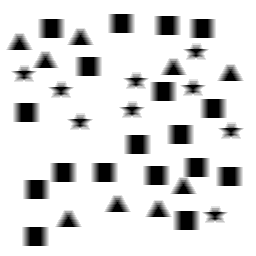
Squares: 18
Triangles: 9
Stars: 9
Total shapes: 36